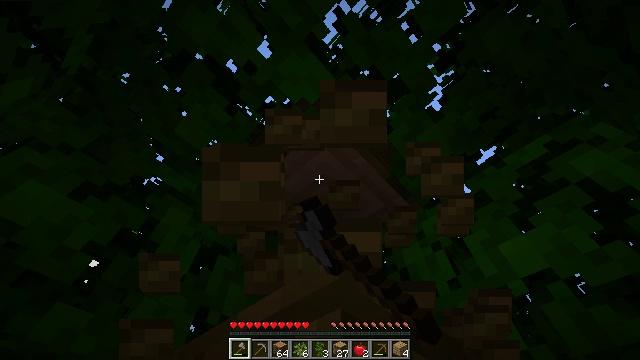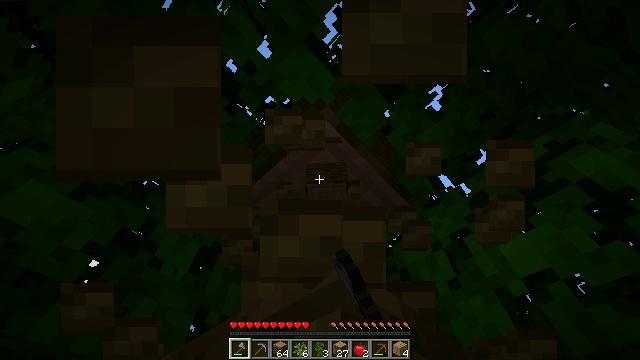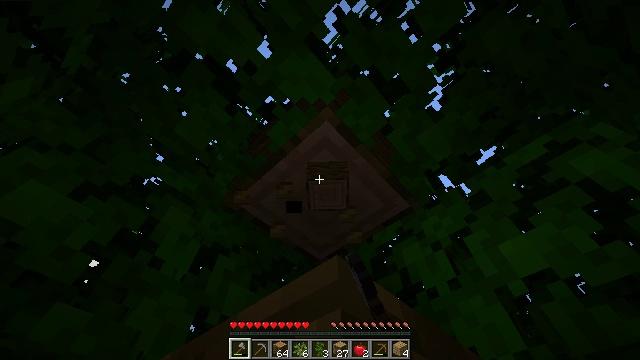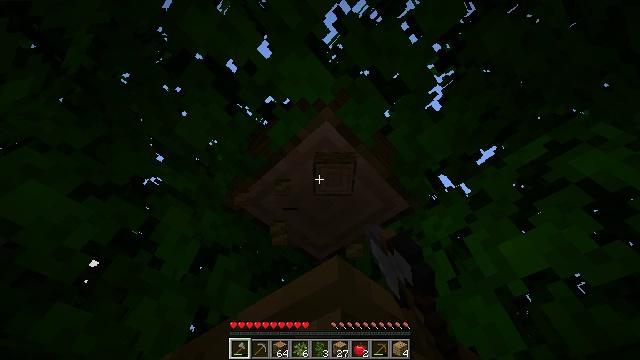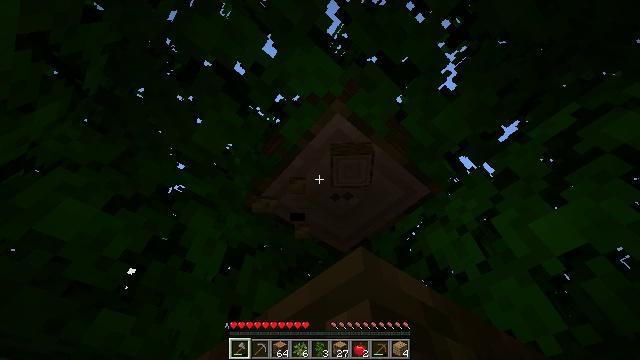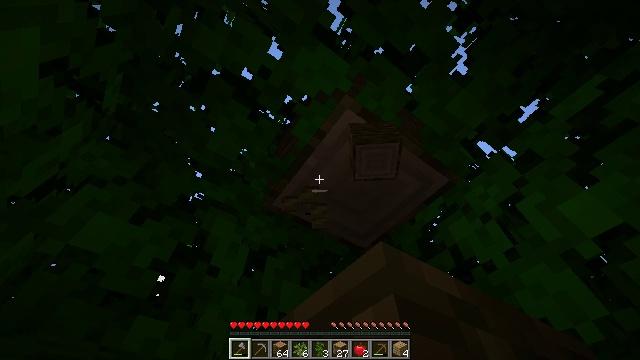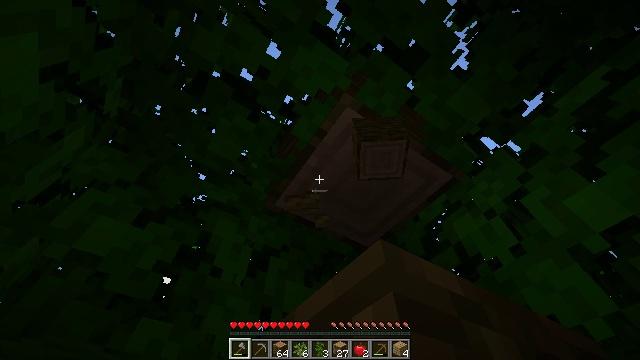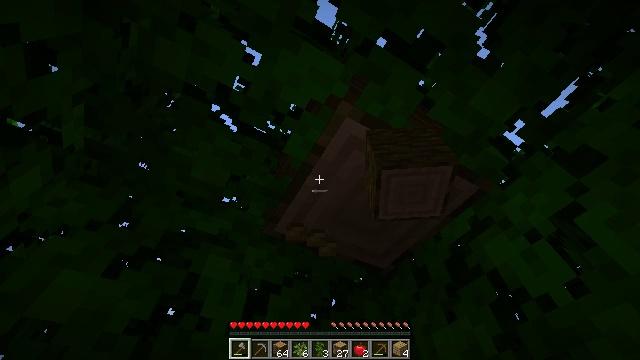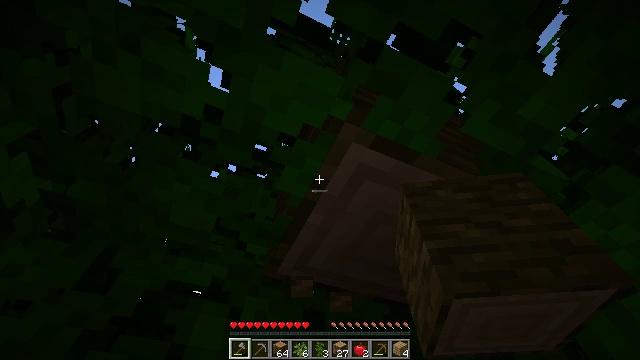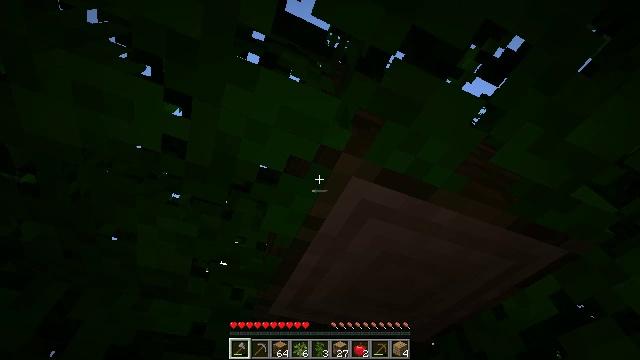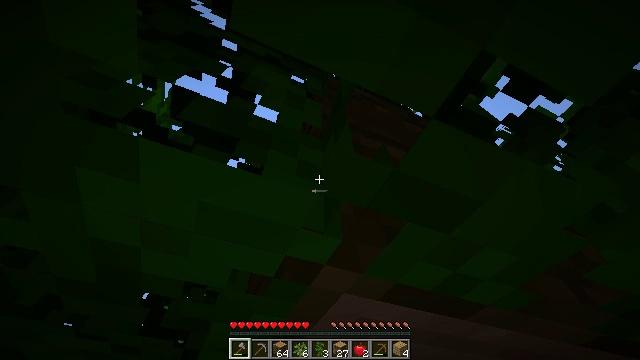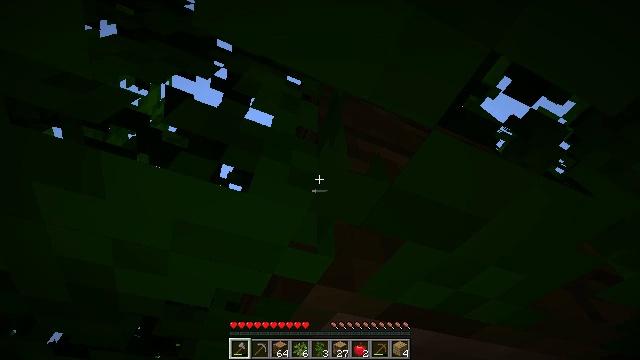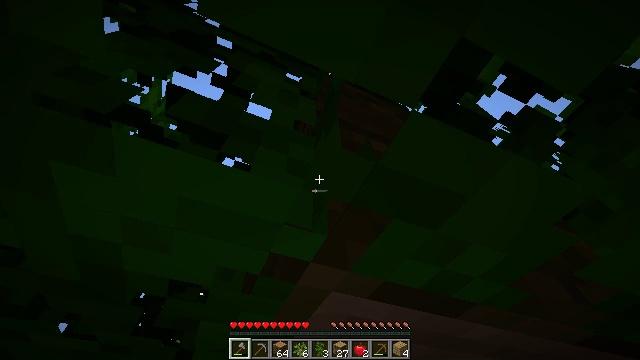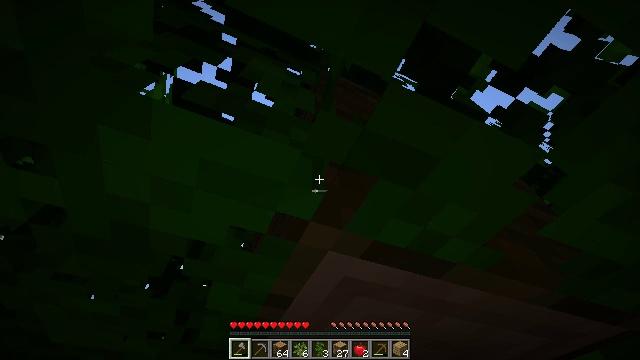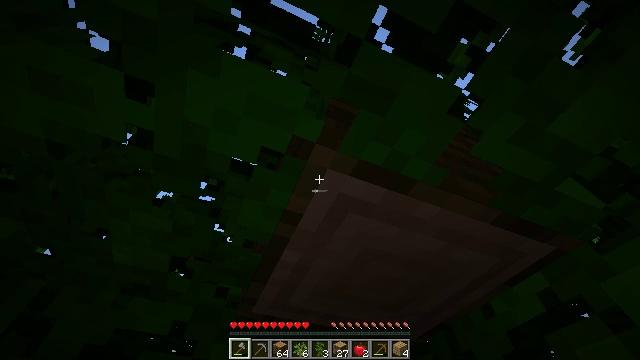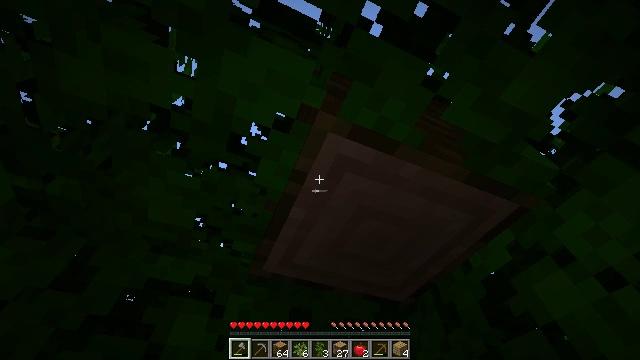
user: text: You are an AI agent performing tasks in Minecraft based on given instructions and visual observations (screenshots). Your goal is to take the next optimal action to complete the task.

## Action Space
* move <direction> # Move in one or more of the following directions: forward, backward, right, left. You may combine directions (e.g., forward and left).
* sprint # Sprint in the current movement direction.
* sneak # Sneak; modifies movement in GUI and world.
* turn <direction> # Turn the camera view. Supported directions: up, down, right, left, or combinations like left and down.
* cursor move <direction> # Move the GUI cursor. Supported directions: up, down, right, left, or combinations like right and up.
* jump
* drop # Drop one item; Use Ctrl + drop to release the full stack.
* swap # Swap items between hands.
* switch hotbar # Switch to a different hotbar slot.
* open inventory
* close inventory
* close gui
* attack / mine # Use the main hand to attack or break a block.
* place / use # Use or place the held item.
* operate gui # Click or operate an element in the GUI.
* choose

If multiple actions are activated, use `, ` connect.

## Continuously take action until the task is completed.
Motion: motion action
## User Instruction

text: Attack the jungle leaves to remove it.
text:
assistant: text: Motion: attack / mine
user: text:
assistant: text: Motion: attack / mine
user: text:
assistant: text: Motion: attack / mine
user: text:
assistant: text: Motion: turn left and down, attack / mine
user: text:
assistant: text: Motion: turn left
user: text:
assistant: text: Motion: move forward, turn left
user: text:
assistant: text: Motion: move forward, turn left, jump
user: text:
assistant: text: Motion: move forward, turn left, jump
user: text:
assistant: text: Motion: move forward and move left, jump
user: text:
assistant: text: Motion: move forward and move left
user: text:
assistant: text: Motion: move forward and move left
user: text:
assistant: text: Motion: move forward and move left
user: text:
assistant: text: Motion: move forward and move left
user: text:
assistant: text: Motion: move forward and move left
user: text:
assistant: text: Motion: move forward and move left
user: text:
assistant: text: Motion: turn up
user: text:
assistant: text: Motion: turn up
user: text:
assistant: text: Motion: turn up
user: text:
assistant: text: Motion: turn up
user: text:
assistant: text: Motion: no_op
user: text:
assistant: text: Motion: no_op
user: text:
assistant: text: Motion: turn left and up
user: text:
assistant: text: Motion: turn left and up
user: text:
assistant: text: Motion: turn left
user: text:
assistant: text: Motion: move left, turn left and up
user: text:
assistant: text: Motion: move left
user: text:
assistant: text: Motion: move left, attack / mine
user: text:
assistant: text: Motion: attack / mine
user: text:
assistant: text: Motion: turn right and down, attack / mine
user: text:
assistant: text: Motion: turn right and down, attack / mine